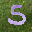
Label: 5